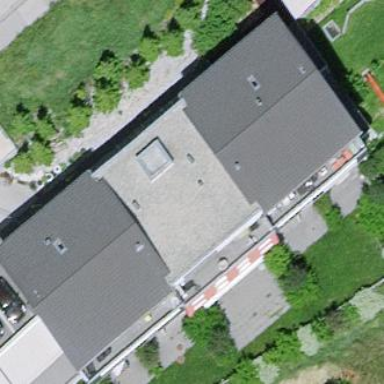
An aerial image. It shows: Building.